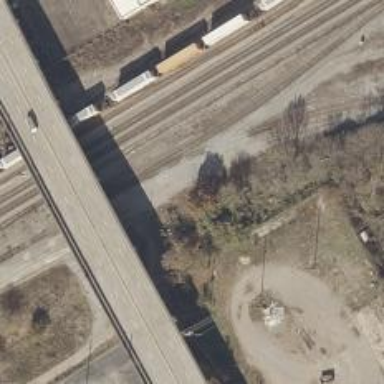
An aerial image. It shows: Railway siding with rails.